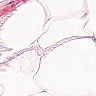
Metastatic tissue present: no